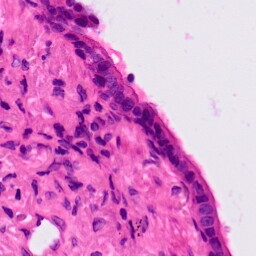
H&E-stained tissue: Lung